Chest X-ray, PA view. Patient: 53 years old, sex M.
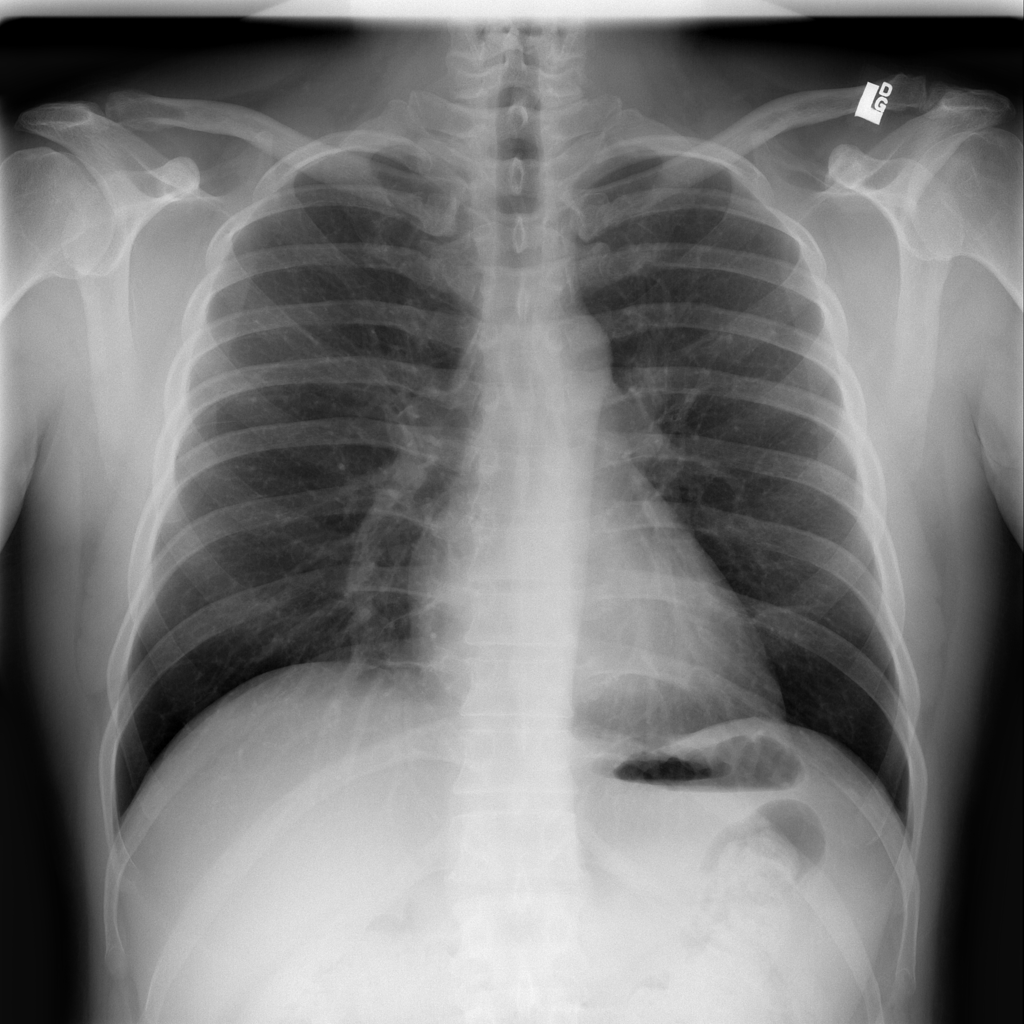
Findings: No Finding